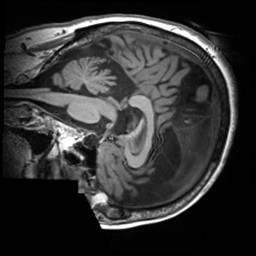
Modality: T1w
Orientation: sagittal
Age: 68
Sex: female
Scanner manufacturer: siemens
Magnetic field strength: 3 T
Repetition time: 2.2 s
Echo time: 0.00251 s